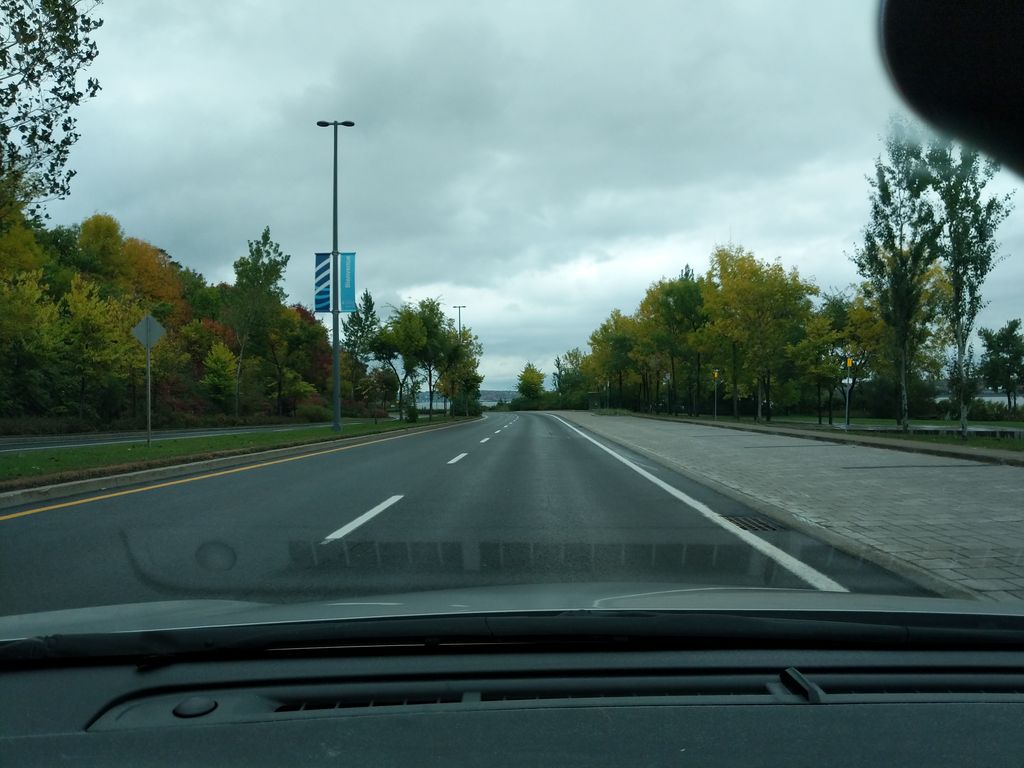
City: quebec_city